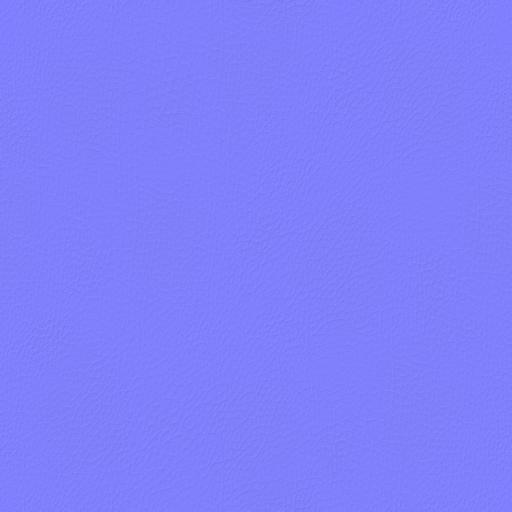
brown leather